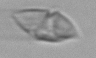
Label: Gyrodinium